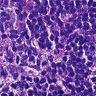
Metastatic tissue present: no